Group 1:
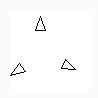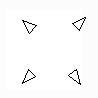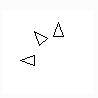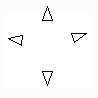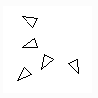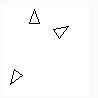
Group 2:
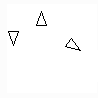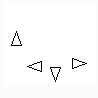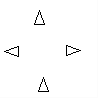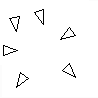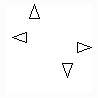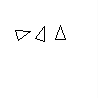
Rule separating the two groups: Rays emanating from a central point vs. not so.
Concepts: imagined_entity, imagined_line_or_curve, imagined_point, lines_coincide, triangle, triangle_arrow
Author: "Lewis"